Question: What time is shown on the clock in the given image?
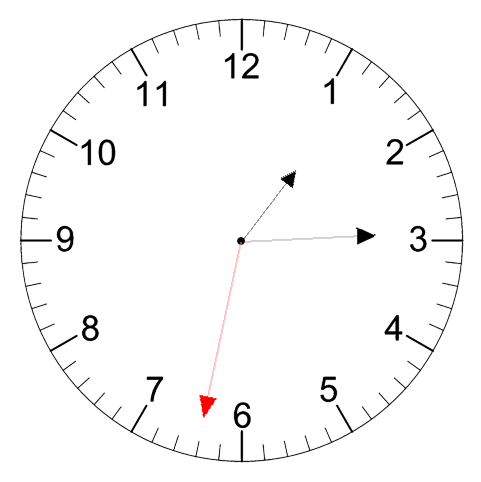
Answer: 01:14:32